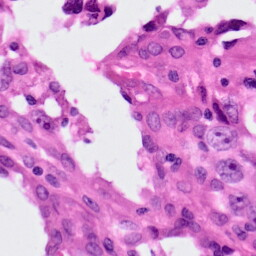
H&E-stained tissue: Lung